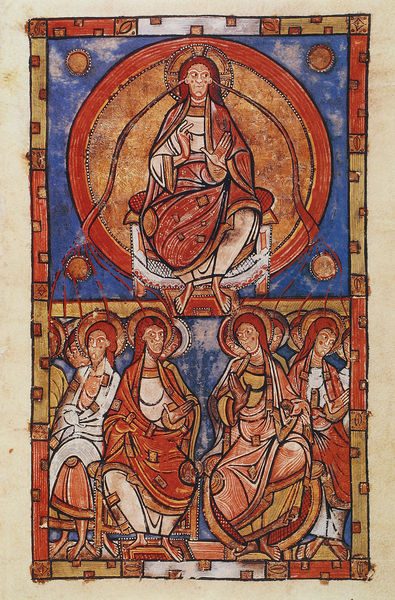
Titel: Sakramentar
Institution: Paris, Bibliothèque Nationale
Schlagwörter: blau, gemälde, himmel, menschen, braun, glas, orange, weiss, rot, alt, bibel, rahmen, täufer, bild, gesten, kirche, sonne, gewand, gold, sessel, kreis, russland, rand, thron, religion, kugel, mosaik, altar, arabisch, heiligenschein, nimbus, christus, mittelalter, romanik, heilige, christentum, geist, russisch, segensgestus, buchmalerei, blu, orthodox, buddhistisch, ali baba, s, a, d, f, nigger, noobs